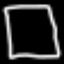
Label: square